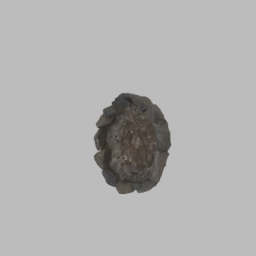
Label: architecture